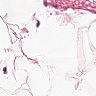
Metastatic tissue present: no